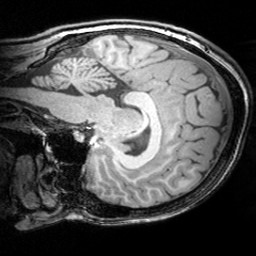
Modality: T1w
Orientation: sagittal
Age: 24
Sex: female
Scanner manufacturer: siemens
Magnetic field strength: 3 T
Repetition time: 1.81 s
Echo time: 0.00351 s